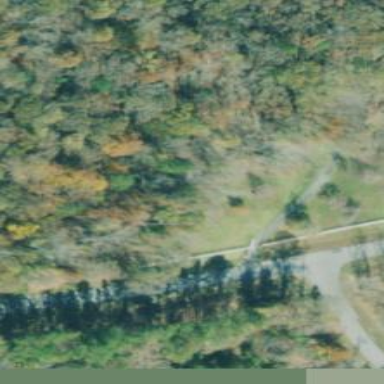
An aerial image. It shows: Driveway.